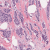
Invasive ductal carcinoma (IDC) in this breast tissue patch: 1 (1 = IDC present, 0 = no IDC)